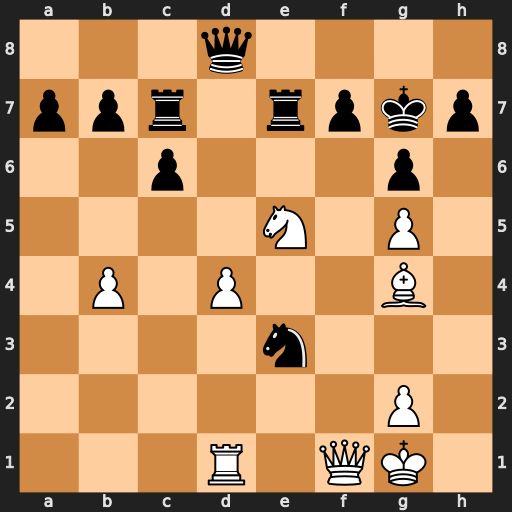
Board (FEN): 3q4/ppr1rpkp/2p3p1/4N1P1/1P1P2B1/4n3/6P1/3R1QK1
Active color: w
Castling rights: -
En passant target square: -
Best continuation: Qf6+ Kg8 Nxf7 Nxg4 Qh8+ Kxf7 Rf1+ Ke6 Qxd8